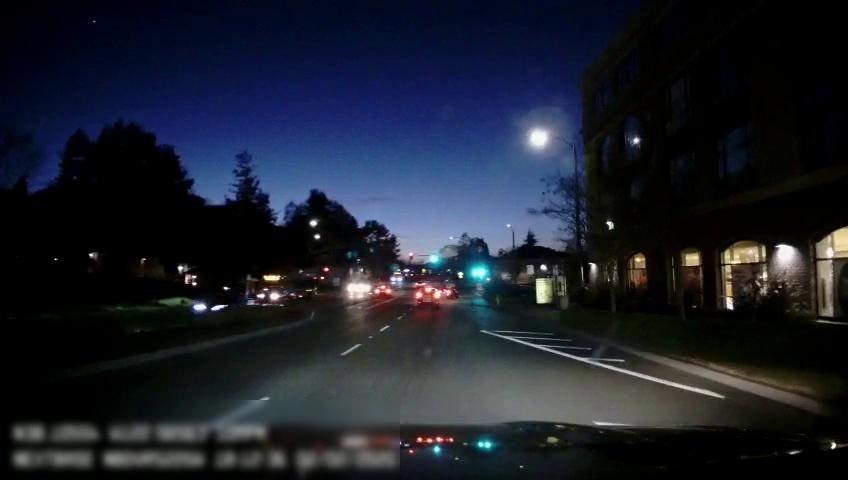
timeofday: Night
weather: Other
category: Drivable Space
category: Vehicles | SUV
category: Vehicles | SUV
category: Vehicles | SUV
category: Vehicles | Bus
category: Vehicles | Car
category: Vehicles | Truck
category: Vehicles | Truck
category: Lanes | Current Lane
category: Lanes | Current Lane
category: Lanes | Alternate Lane